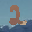
Label: 2